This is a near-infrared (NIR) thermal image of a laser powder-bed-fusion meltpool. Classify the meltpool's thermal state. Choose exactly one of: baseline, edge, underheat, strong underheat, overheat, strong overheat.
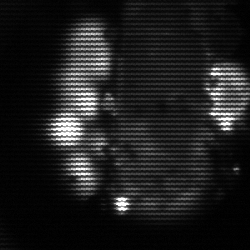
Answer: strong underheat